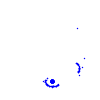
Particle: electron